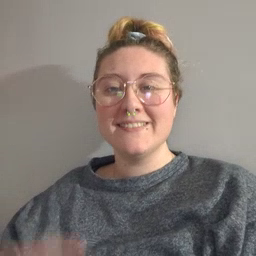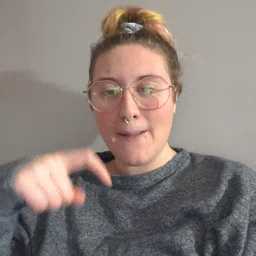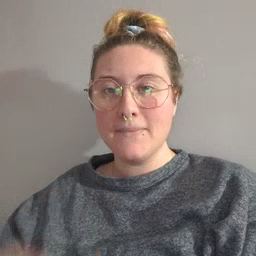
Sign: time